Question: After clicking to back button it go to parent activity.
But I want to go its previous screen that was on the app.

After clicking on back it should go from Activity C to --- Activity A or Activity B according to which called activity C.
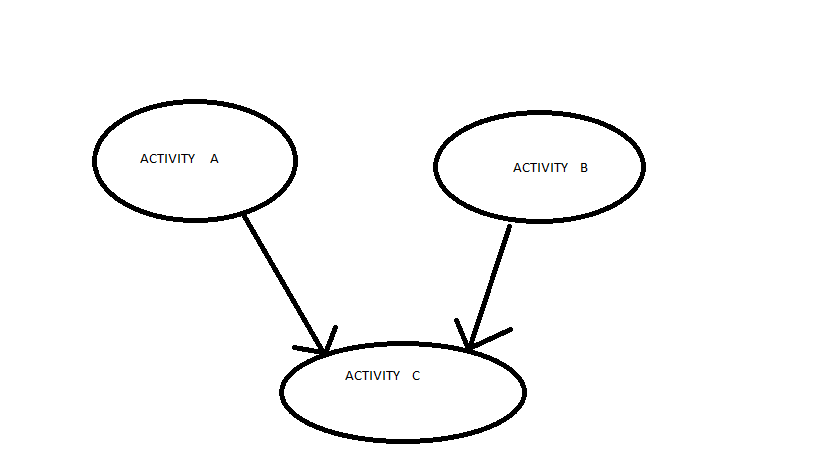
Answer: make a data holder class
'''
public class DataHolder{
public static boolean isParentActivityA=false;
public static boolean isParentActivityB=false;
}
'''
in ActivityA
add isParentActivityA=true and isParentActivityB=false just before startActivity(intent) method and vice-versa in ActivityB;
in ActivityC
implement onBackPressed method
and add
'''
onBackPressed(){
Intent intent
if(isParentActivityA)
{intent=new Intent(this,ActivityA.class);
}
else
intent=new Intent(this,ActivityB.class);
startActivity(intent);
finish()
}
'''
In case of any query feel free to comment